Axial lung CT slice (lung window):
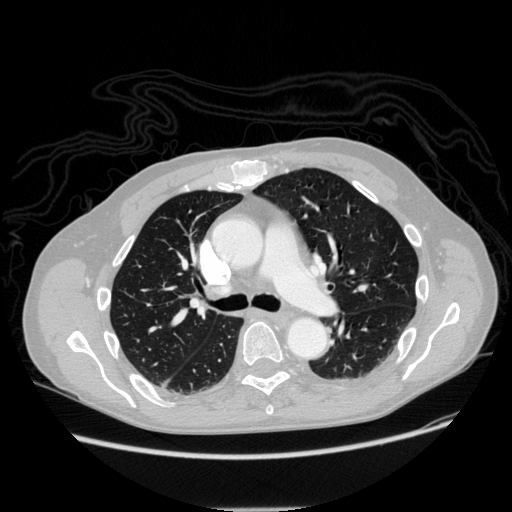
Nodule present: no